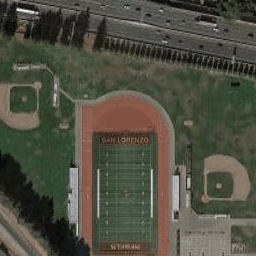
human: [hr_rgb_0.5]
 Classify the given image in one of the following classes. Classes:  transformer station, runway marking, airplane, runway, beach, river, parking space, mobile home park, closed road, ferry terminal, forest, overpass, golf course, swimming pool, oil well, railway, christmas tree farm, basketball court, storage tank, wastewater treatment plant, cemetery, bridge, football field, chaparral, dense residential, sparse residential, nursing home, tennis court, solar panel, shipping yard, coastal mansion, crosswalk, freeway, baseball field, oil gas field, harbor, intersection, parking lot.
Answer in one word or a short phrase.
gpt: football field